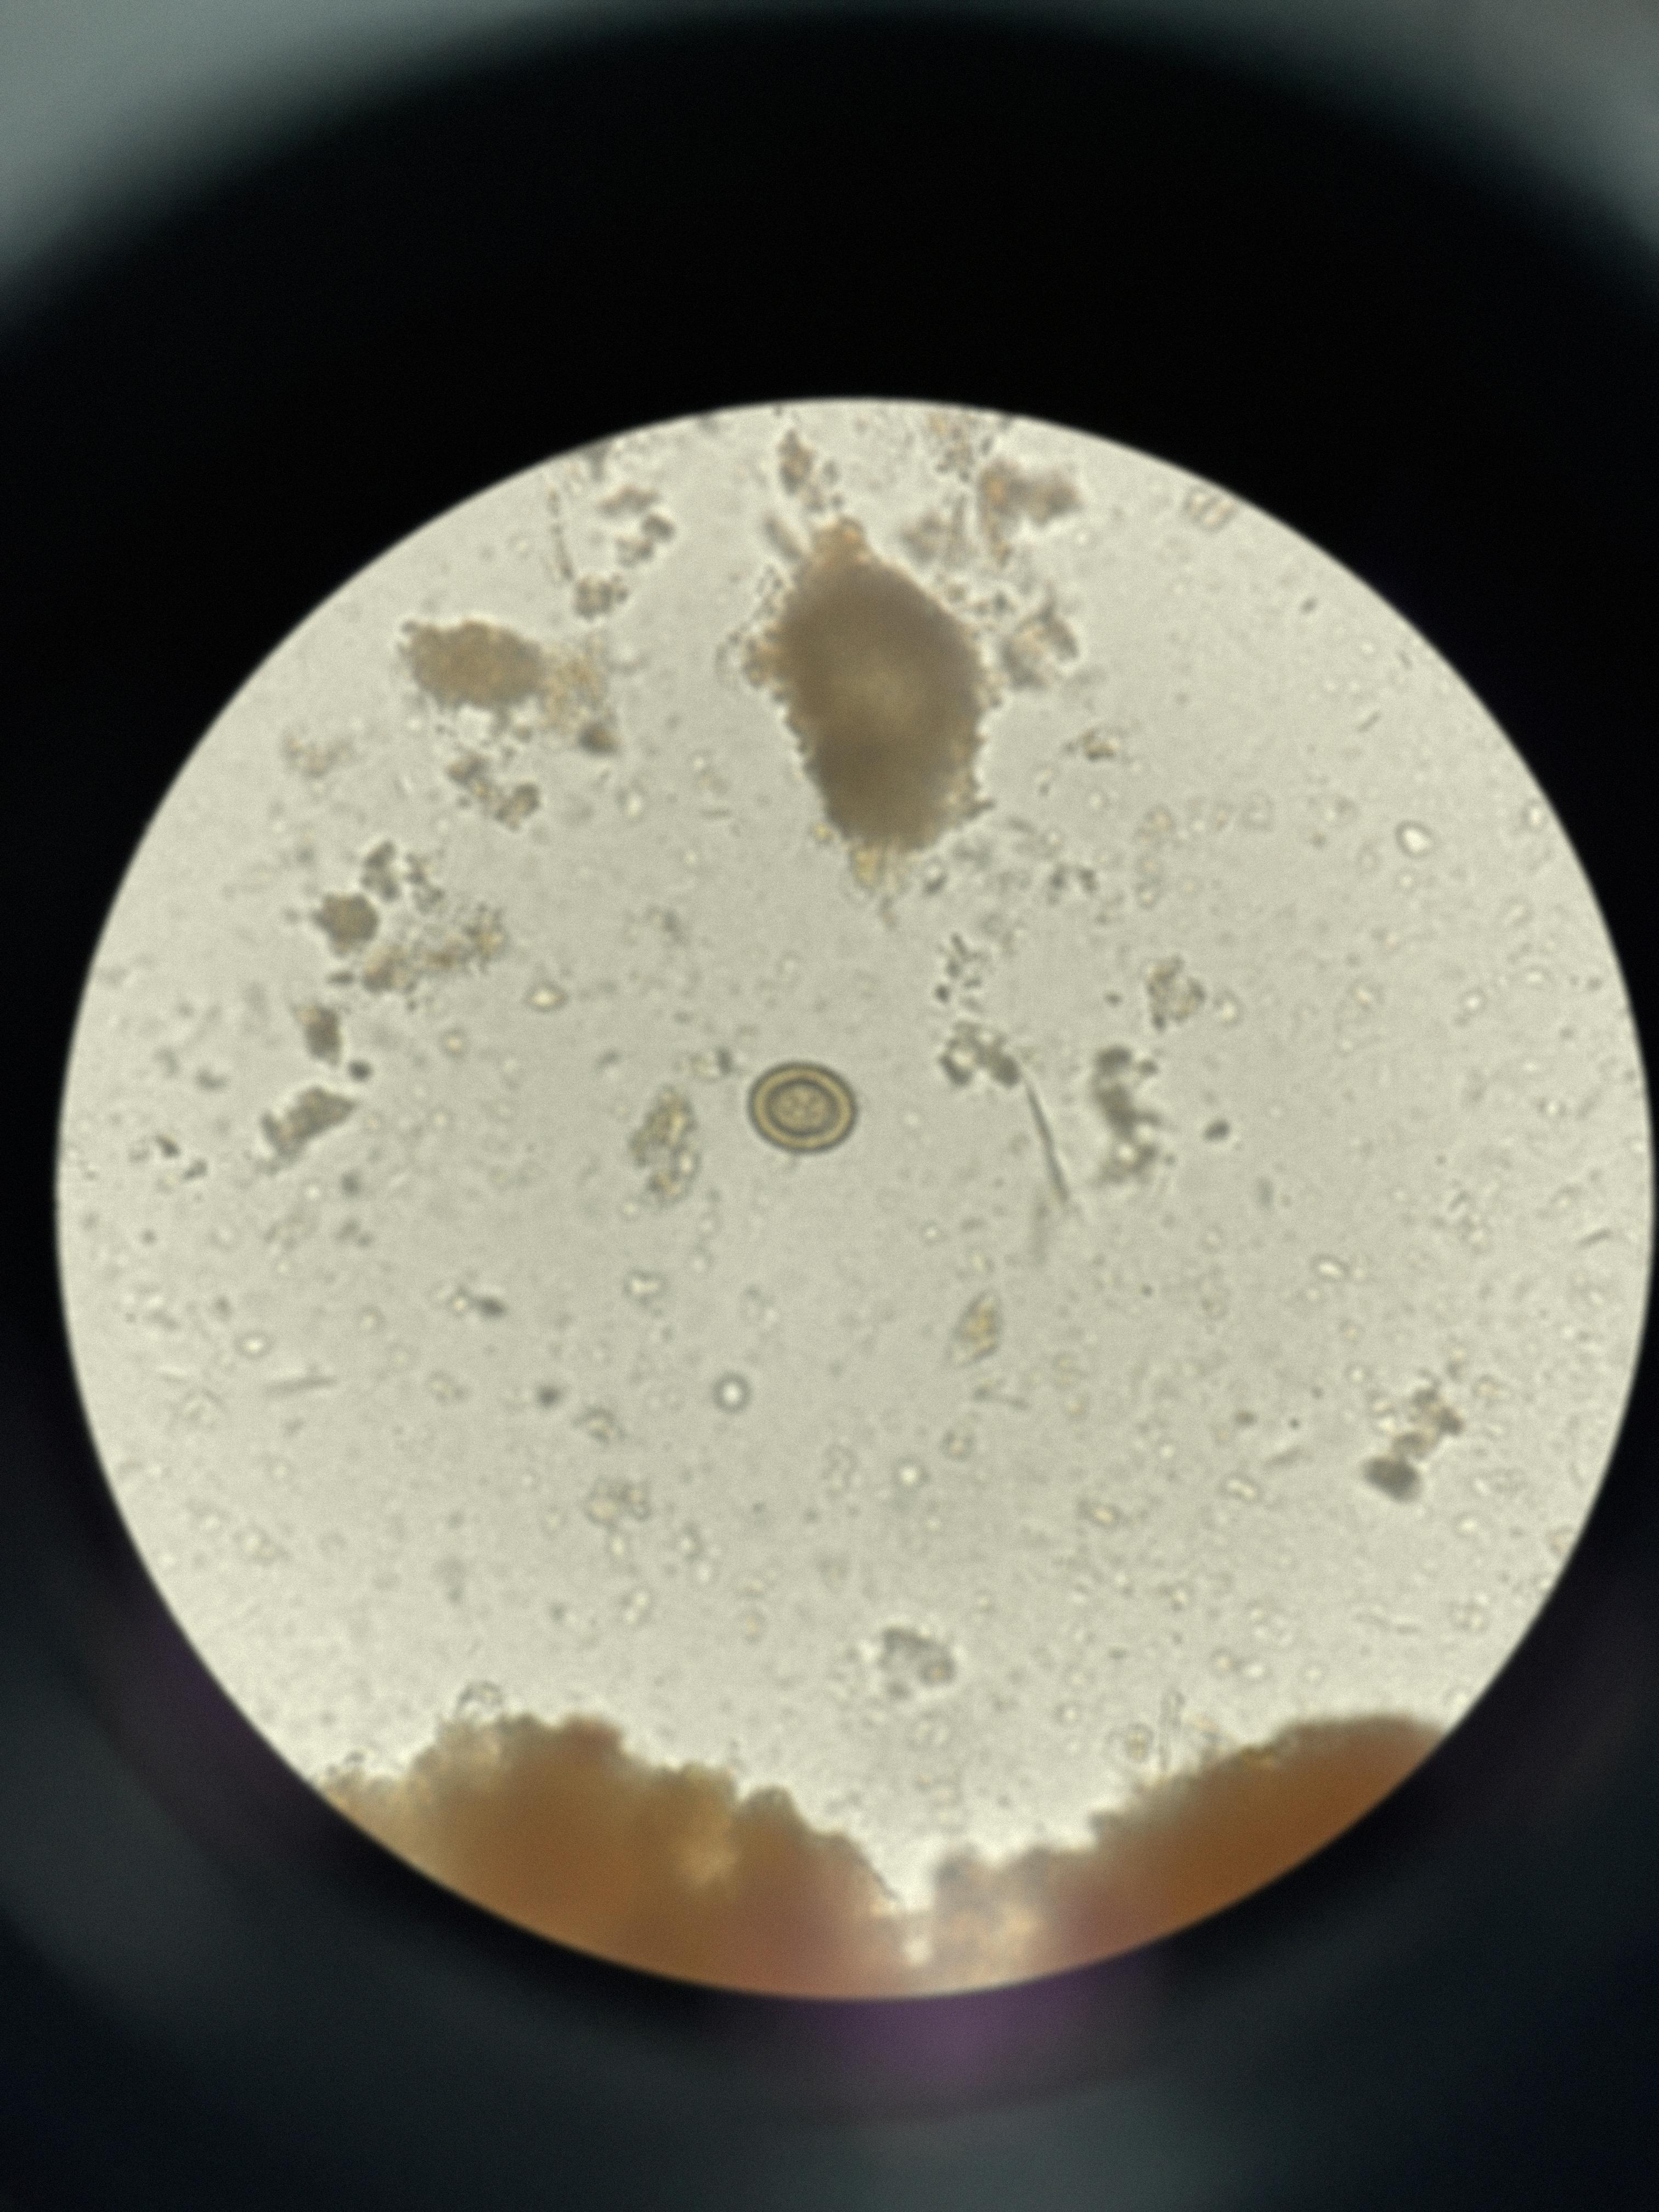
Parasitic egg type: Taenia spp. egg